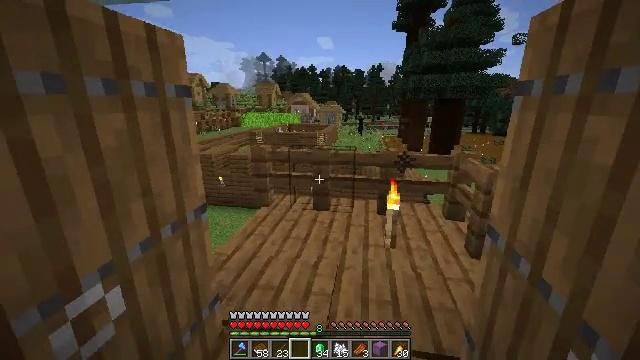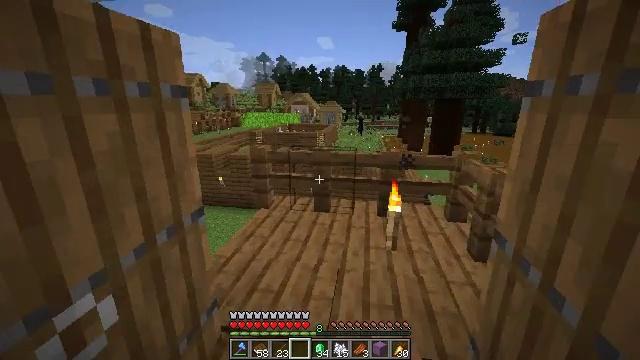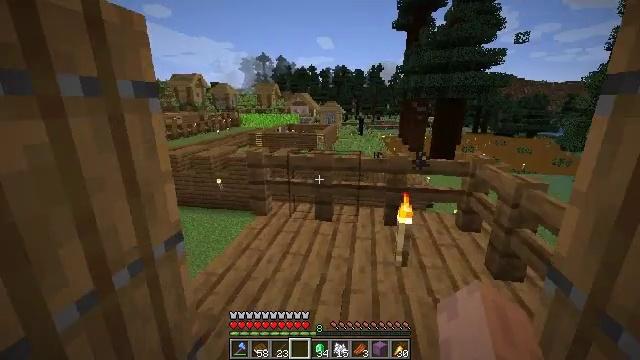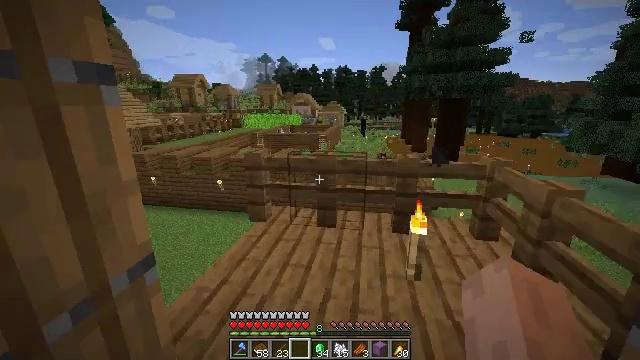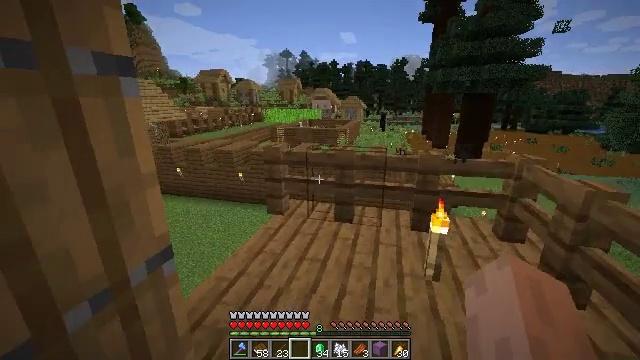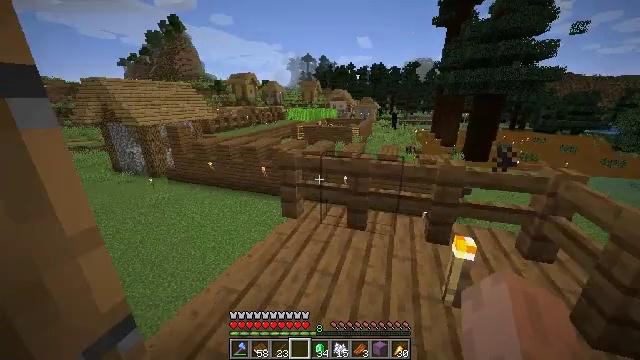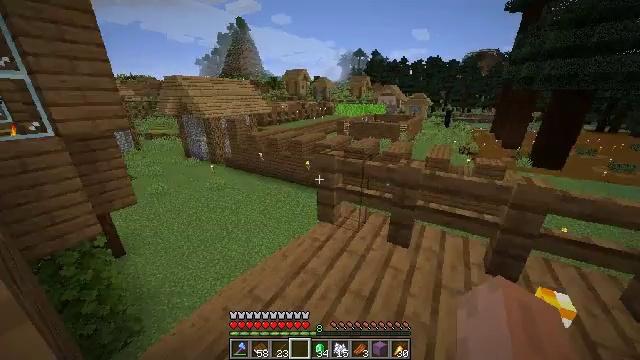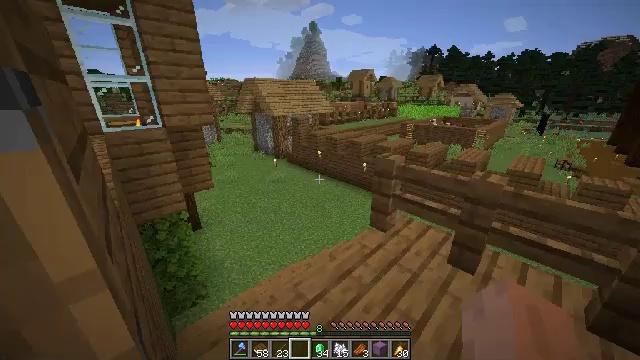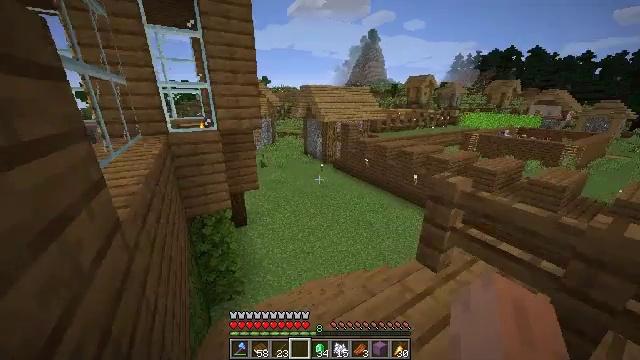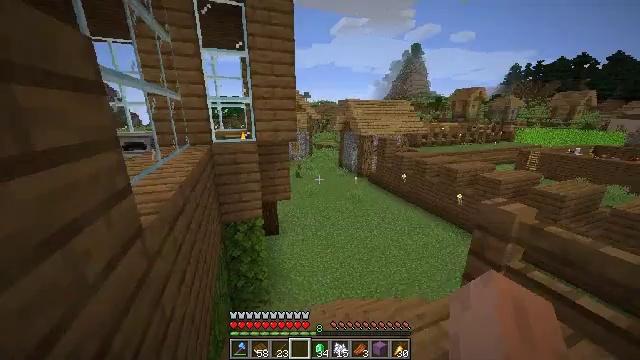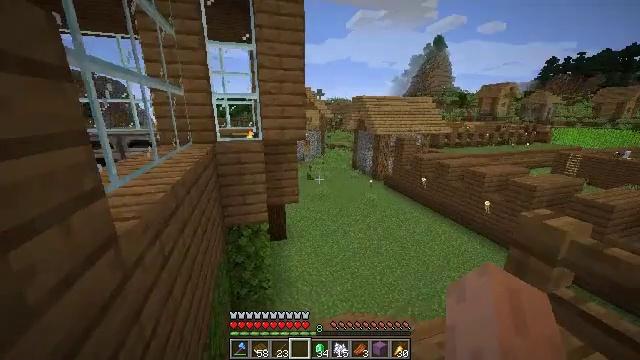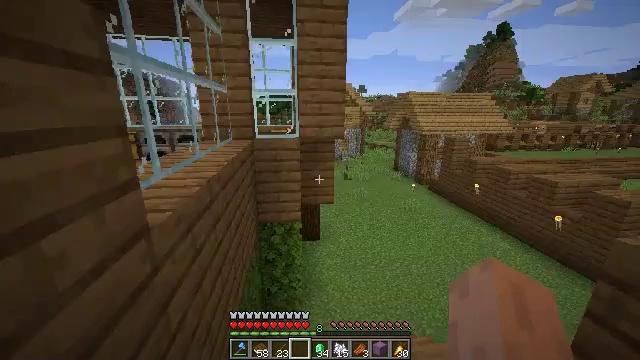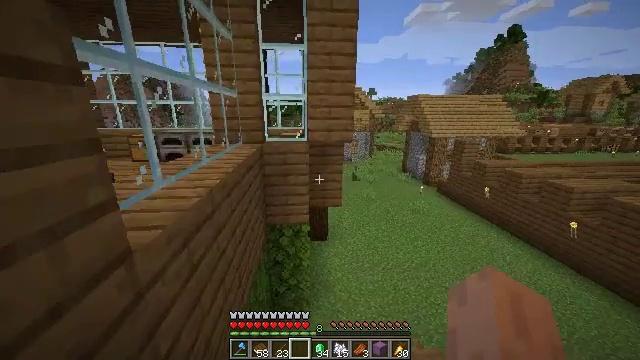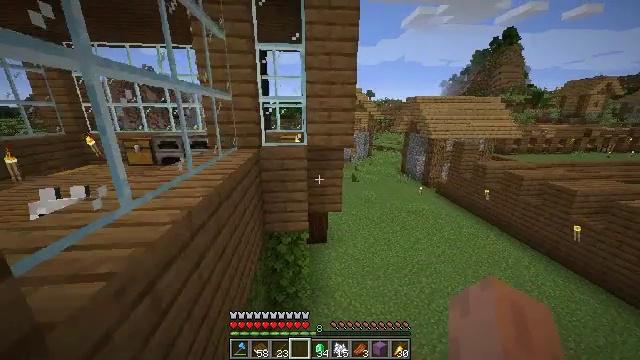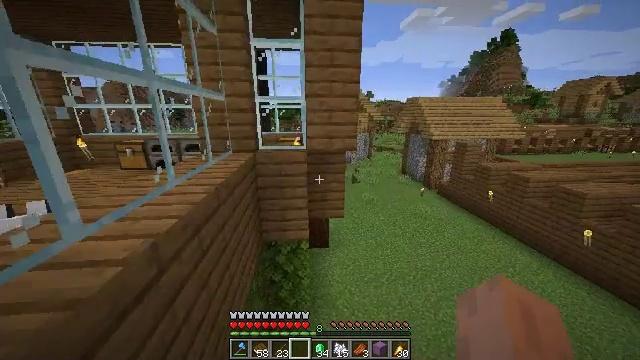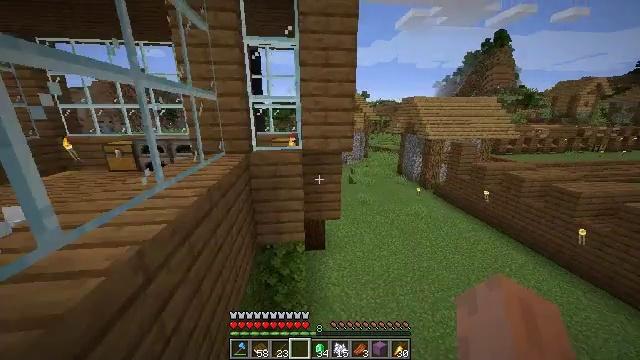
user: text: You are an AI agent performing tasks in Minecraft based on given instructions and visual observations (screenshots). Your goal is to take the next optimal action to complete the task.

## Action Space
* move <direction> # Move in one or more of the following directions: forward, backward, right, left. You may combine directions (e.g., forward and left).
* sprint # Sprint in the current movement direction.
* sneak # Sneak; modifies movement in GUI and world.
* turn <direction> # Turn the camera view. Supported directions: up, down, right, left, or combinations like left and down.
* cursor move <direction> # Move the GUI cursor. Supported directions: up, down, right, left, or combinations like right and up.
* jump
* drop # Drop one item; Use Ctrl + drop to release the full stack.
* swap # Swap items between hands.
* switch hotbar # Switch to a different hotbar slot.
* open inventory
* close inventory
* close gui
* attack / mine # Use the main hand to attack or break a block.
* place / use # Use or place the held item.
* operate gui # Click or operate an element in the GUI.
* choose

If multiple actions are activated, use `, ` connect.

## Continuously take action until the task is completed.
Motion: motion action
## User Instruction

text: Make an enchanted book with the help of the enchanting table.
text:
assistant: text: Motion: move forward
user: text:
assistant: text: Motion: move forward
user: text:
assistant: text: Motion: move forward, sprint
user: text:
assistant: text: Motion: move forward, sprint, turn left and down
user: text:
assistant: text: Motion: move forward, sprint, turn left and down
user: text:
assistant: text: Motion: move forward, sprint, turn left and down
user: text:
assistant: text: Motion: move forward, sprint, turn left
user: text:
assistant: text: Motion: move forward, sprint, turn left and up
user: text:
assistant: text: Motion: move forward, sprint, turn left and up
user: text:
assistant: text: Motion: move forward, sprint, turn left
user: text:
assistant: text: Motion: move forward, sprint, turn left
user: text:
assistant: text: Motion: move forward, sprint, turn left
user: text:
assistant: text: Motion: move forward, sprint
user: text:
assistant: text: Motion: move forward, sprint
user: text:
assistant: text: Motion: move forward, sprint, turn right
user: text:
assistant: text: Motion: move forward, sprint, turn right
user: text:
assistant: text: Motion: move forward, sprint, turn right
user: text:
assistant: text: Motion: move forward, sprint, turn right
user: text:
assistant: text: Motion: move forward, sprint, turn right
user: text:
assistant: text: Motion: move forward, sprint, turn right
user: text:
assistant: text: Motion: move forward, sprint, turn right
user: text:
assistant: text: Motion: move forward, sprint, turn right
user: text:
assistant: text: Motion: move forward, sprint, turn right
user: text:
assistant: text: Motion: move forward, sprint, turn right
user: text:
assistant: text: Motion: move forward, sprint, turn right
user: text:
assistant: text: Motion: move forward, sprint, turn right and up
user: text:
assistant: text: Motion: move forward, sprint, turn right and up
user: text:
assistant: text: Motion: move forward, sprint
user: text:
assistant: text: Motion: move forward, sprint
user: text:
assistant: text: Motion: move forward, sprint